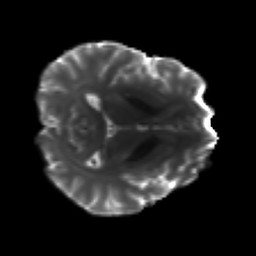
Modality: T2w
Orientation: axial
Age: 29
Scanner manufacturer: siemens
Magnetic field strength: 3 T
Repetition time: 4.52 s
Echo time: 0.084 s